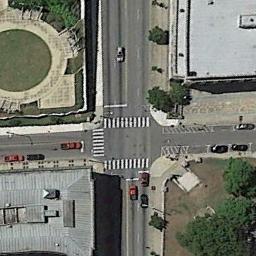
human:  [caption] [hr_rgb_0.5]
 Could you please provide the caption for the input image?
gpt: There are several moving vehicles on the road at the intersection, With many buildings and some trees around the intersection .

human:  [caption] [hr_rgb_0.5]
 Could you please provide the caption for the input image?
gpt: There are many different shapes of buildings beside the intersection .

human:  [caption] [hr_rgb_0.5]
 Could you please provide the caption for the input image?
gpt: An intersection with normal traffic is between some buildings and green areas .

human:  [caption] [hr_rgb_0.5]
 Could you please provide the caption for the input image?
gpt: Cars stopped in different directions at the intersection .

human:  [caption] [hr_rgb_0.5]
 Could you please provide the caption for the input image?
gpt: There are two gray buildings and some green trees beside the intersection .